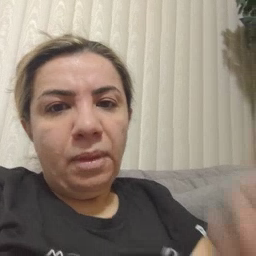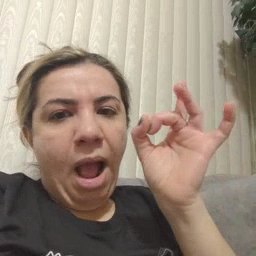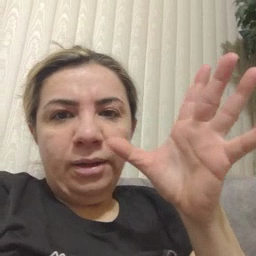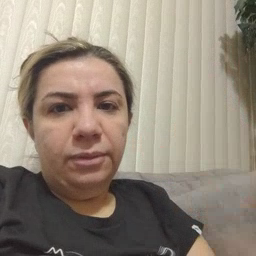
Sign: hate